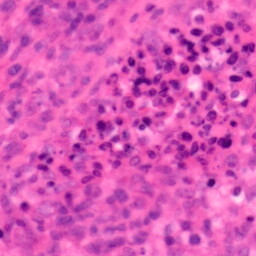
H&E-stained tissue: Colon